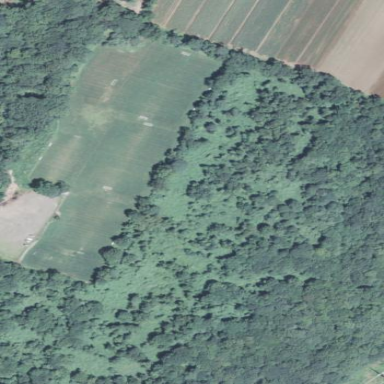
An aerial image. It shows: Existing Preserved Open Space in woodland area.